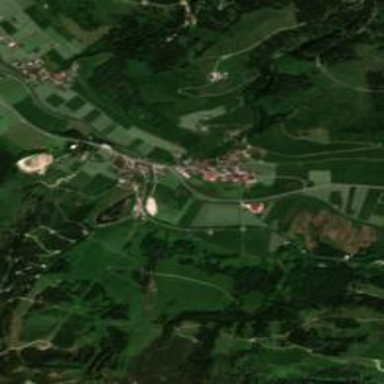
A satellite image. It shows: Village.